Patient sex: F
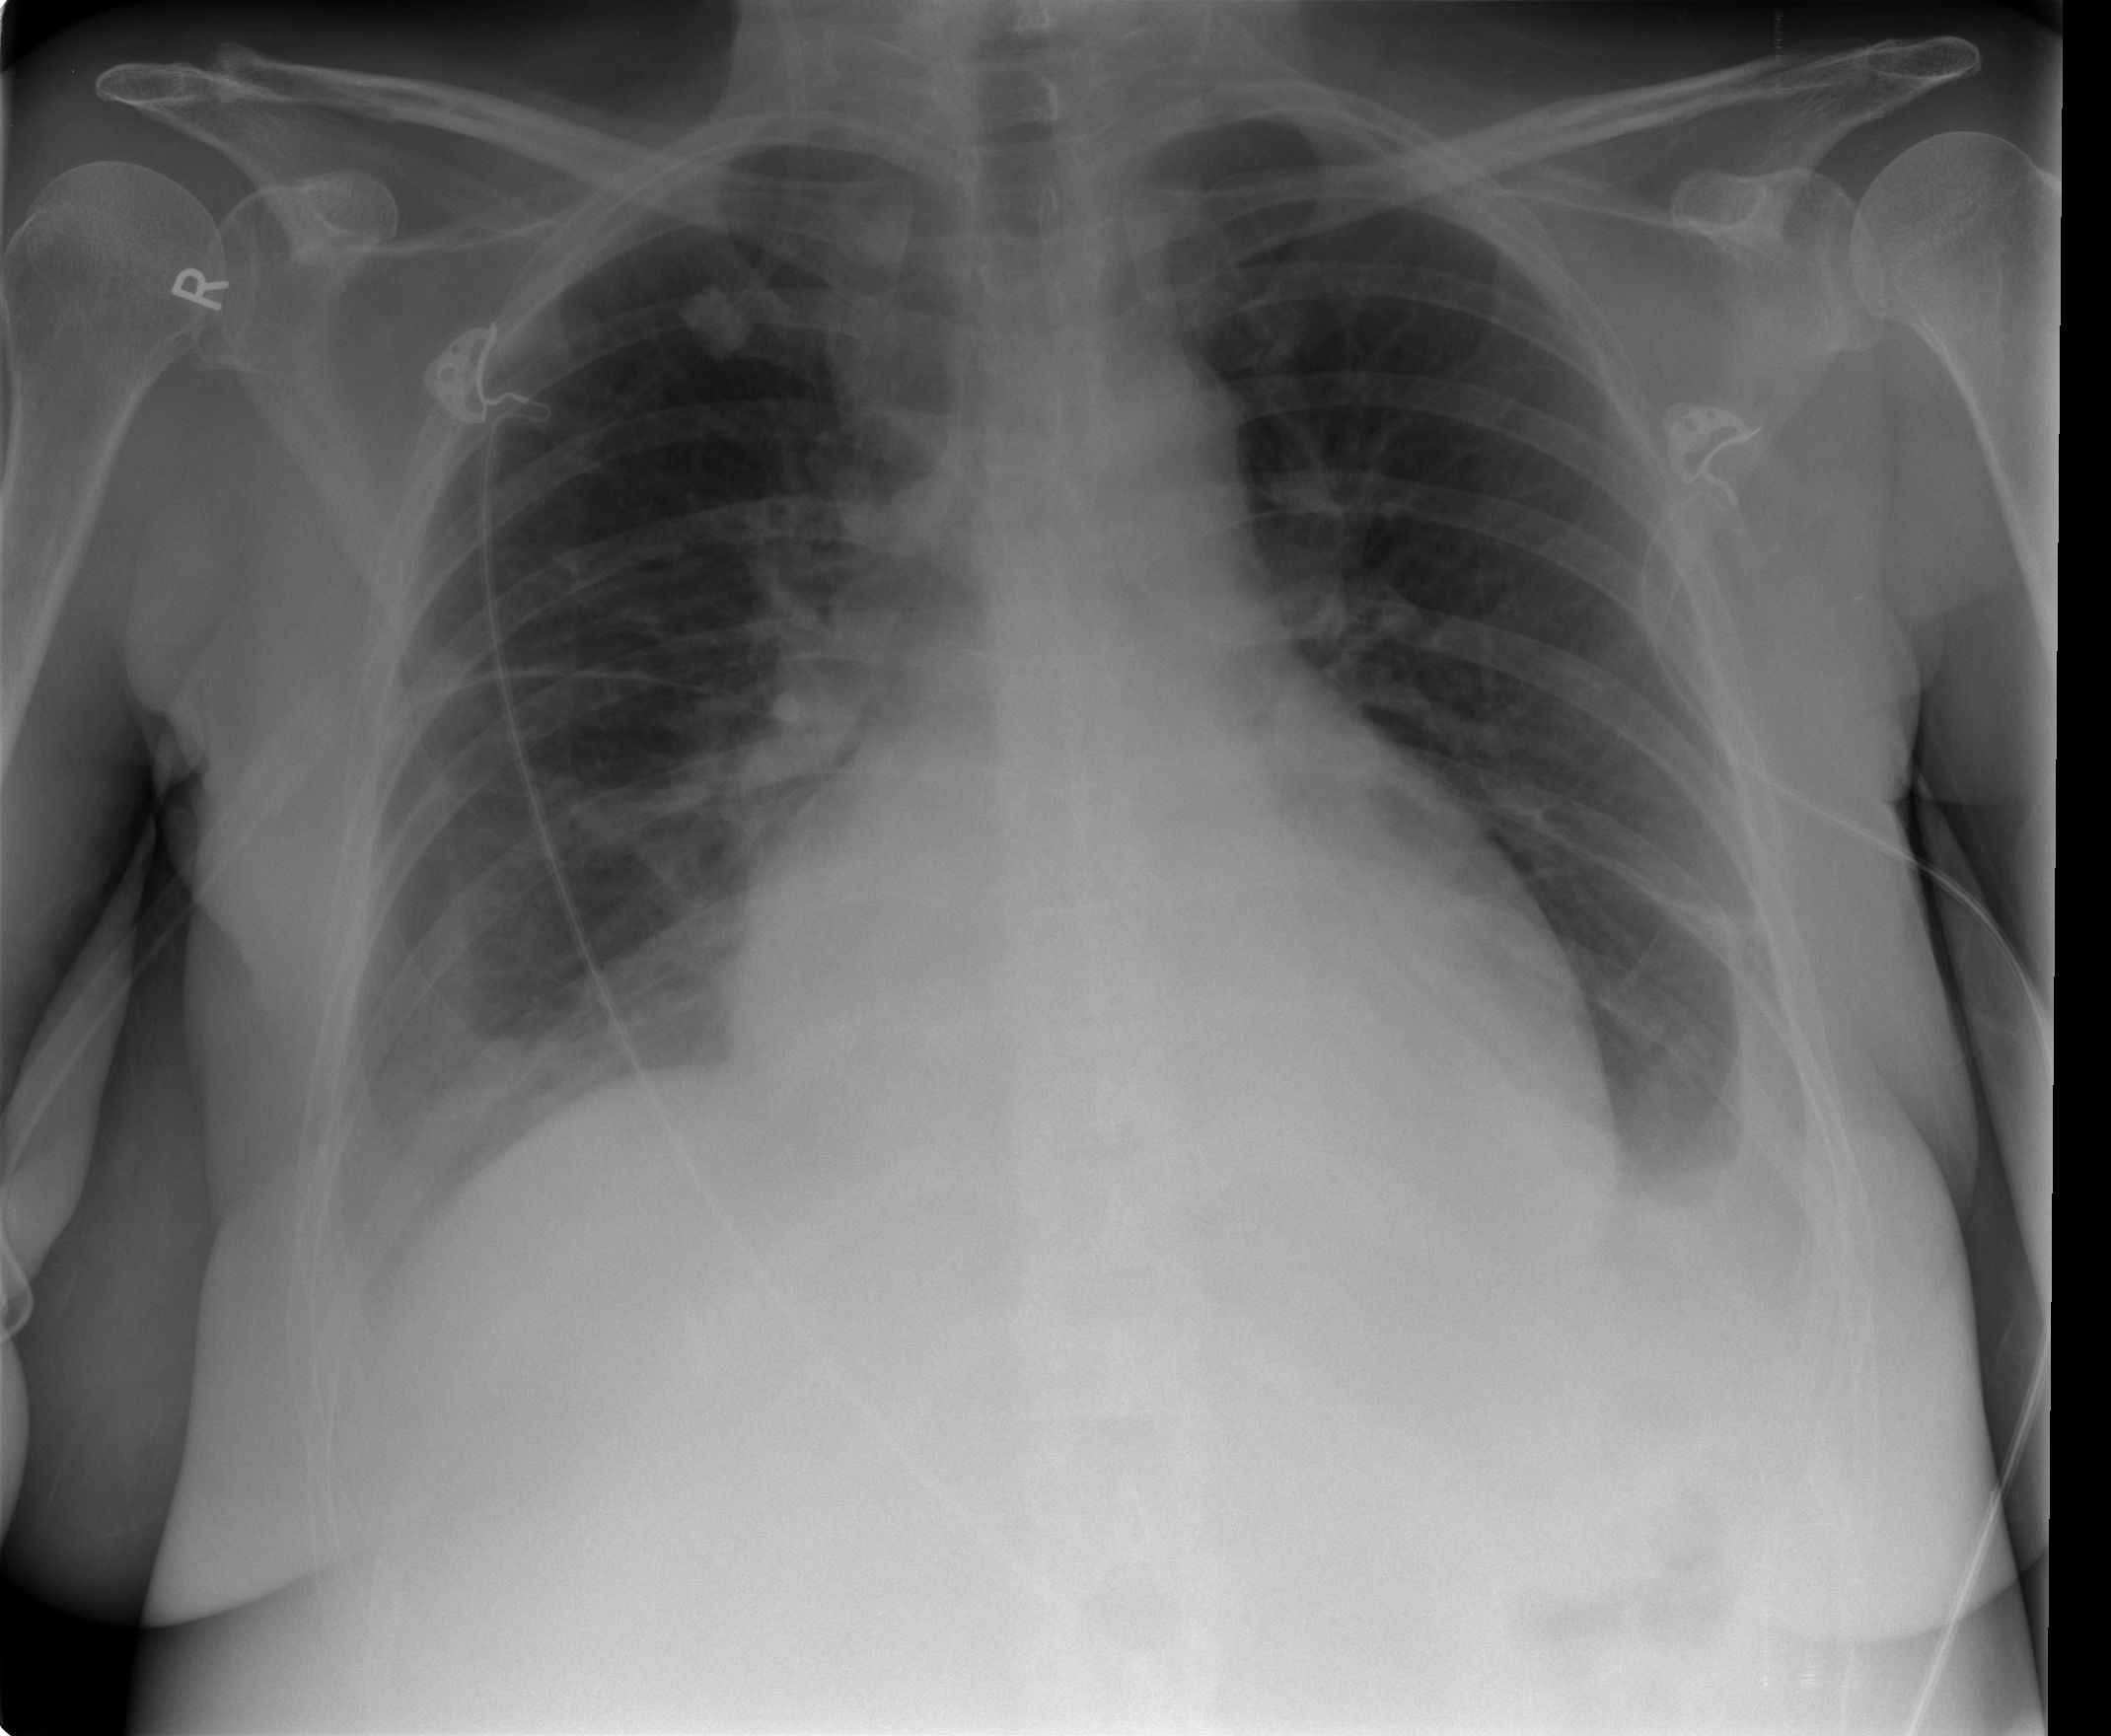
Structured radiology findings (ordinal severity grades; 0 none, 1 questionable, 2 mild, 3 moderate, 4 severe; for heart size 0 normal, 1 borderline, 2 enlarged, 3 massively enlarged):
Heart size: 2
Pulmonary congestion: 2
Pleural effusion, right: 2
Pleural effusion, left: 2
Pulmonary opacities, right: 0
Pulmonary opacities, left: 0
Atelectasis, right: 2
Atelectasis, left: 2